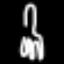
Label: fork